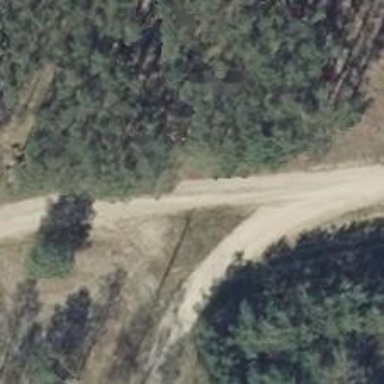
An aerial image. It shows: Unclassified road.